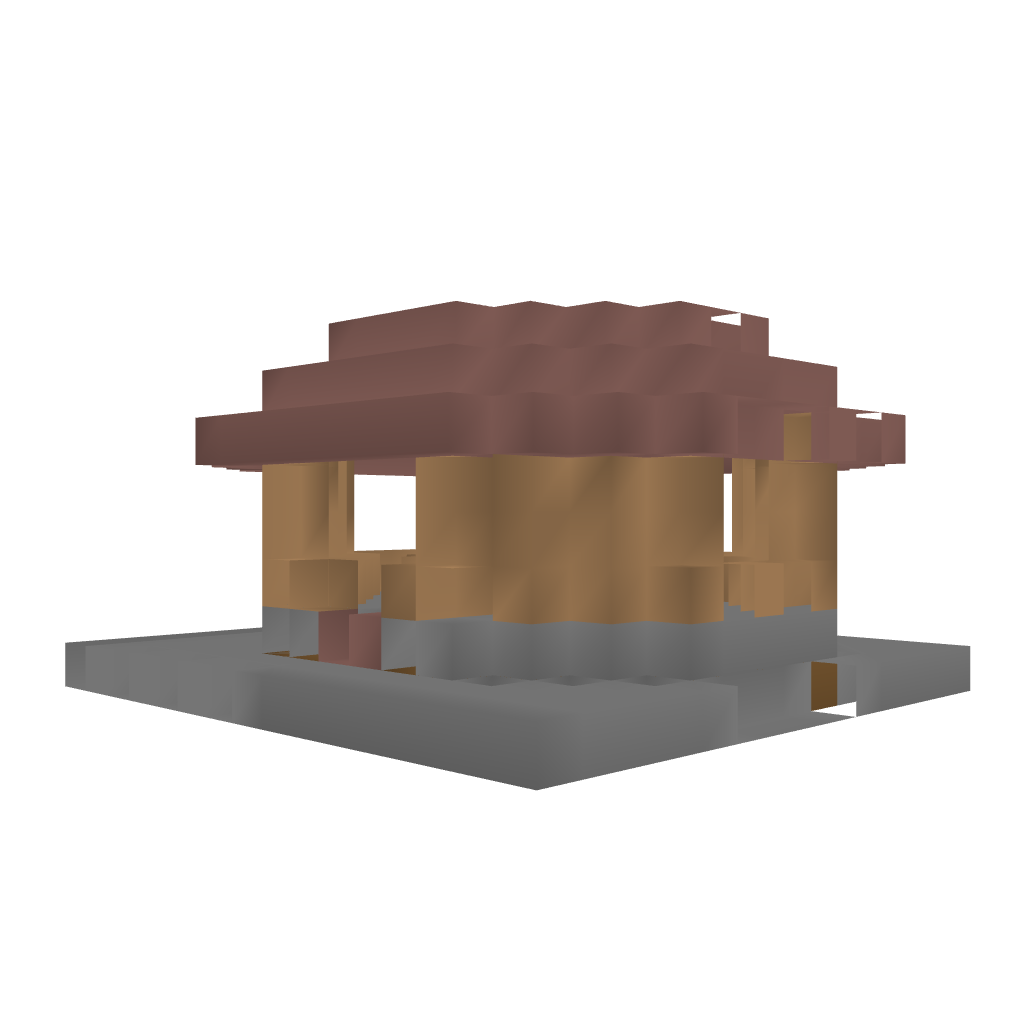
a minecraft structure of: Carnival Game #4 (Ring Toss) bad low quality